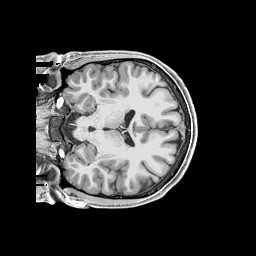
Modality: T1w
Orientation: coronal